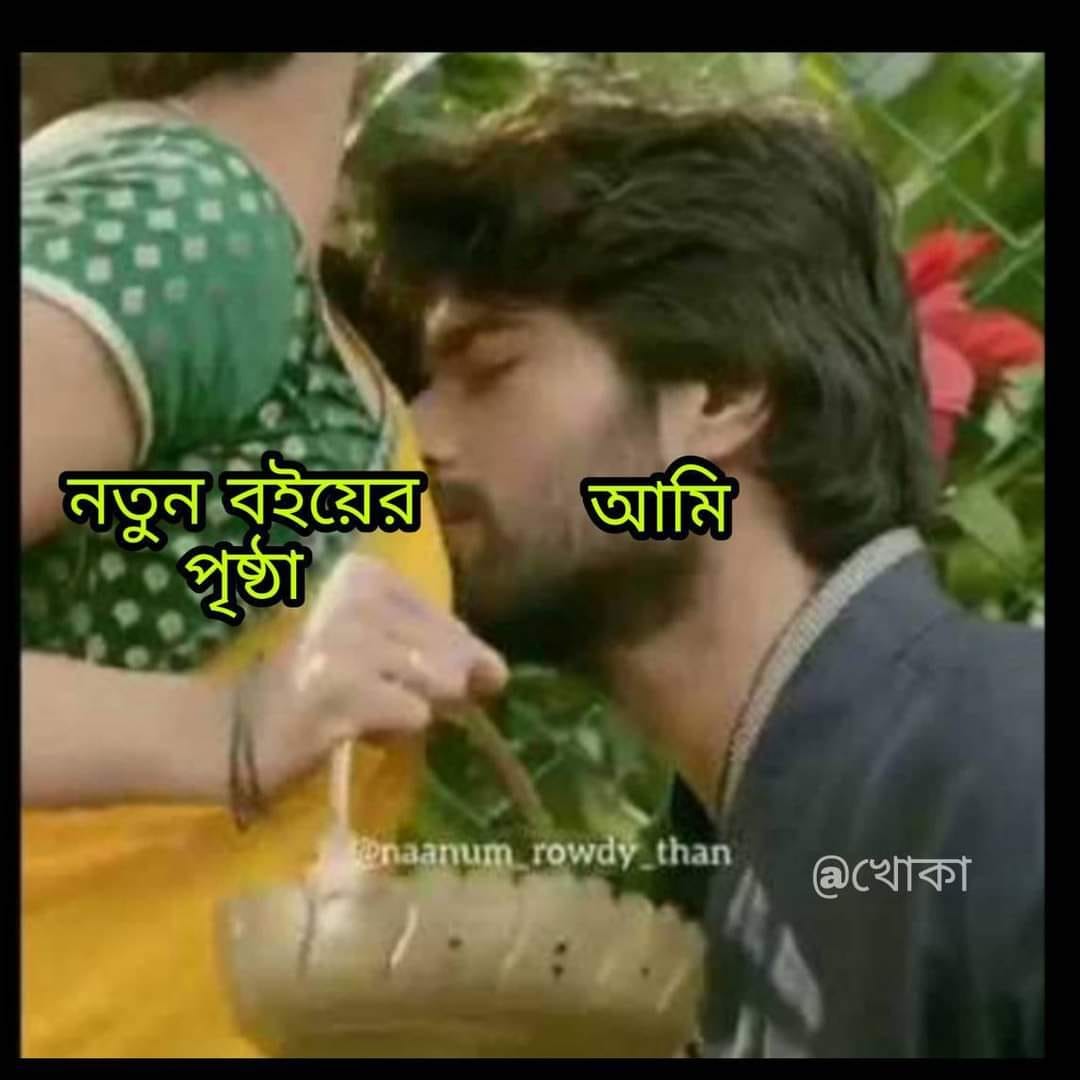
Caption: নতুন বইয়ের পৃষ্ঠা     আমি
Label: hate